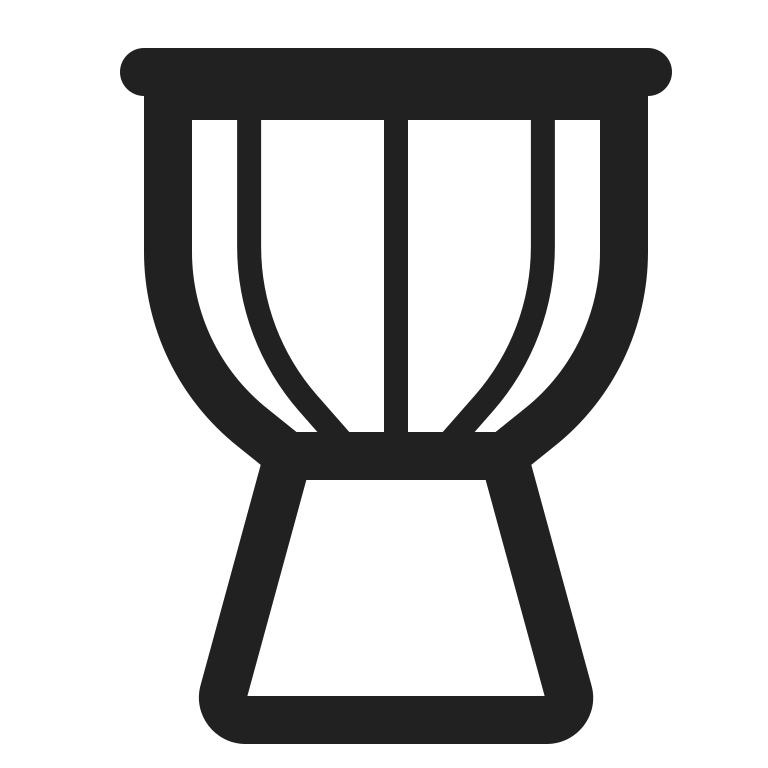
long drum high contrast